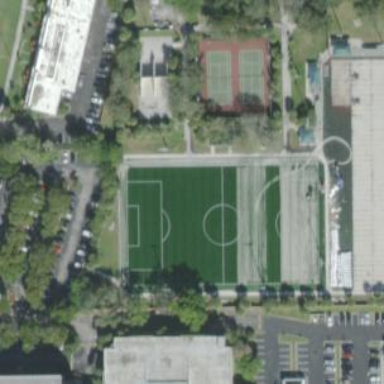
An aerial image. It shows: Soccer pitch designated for leisure and sports activities.